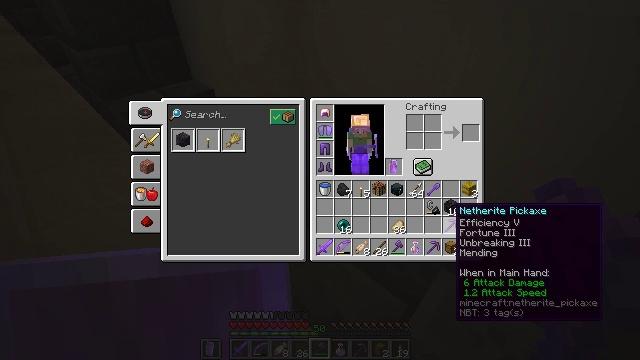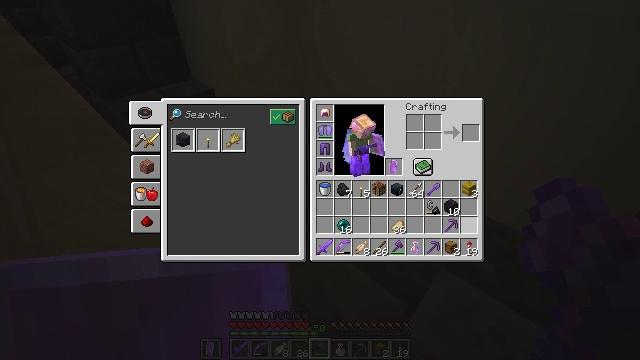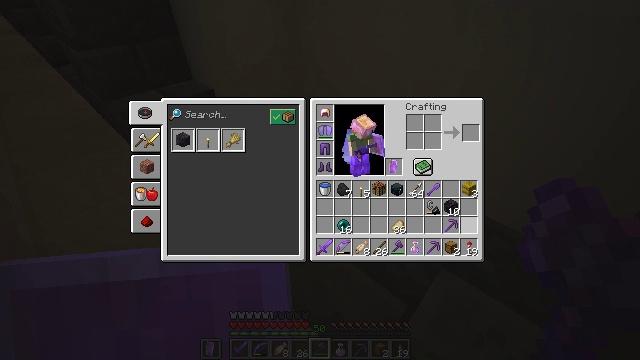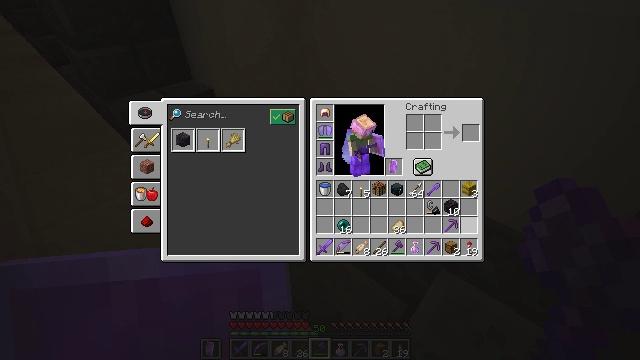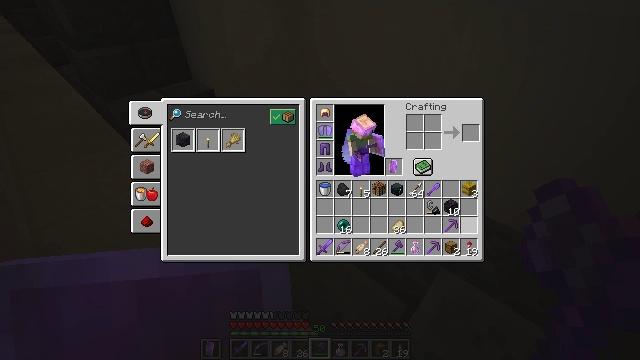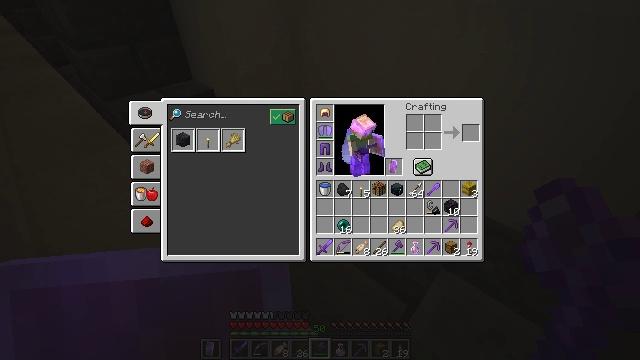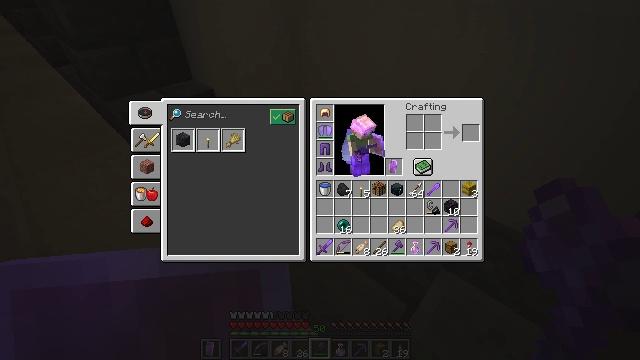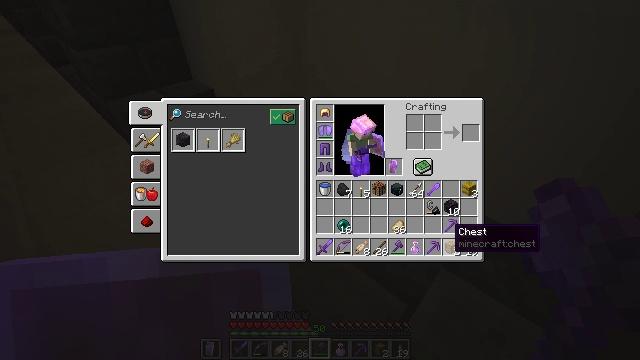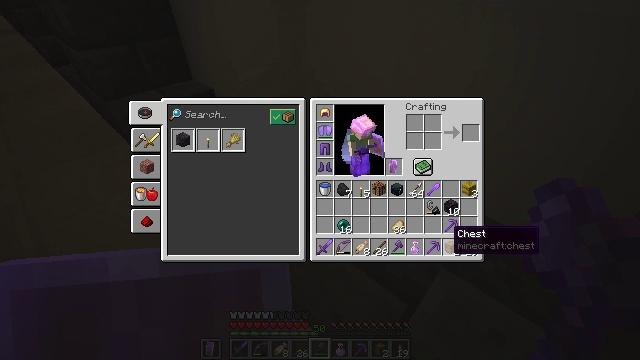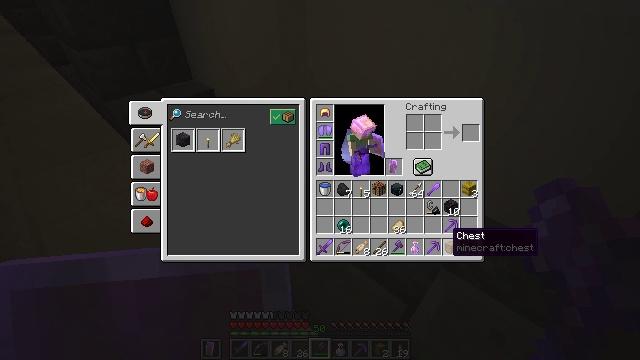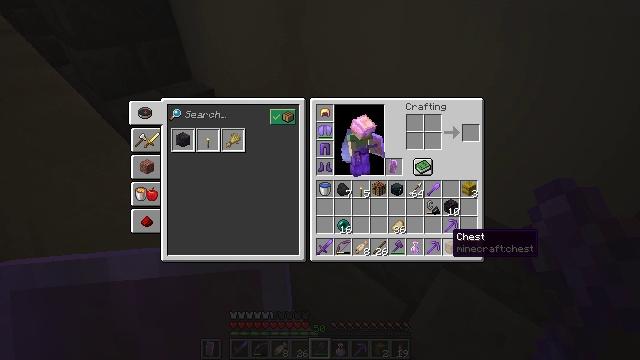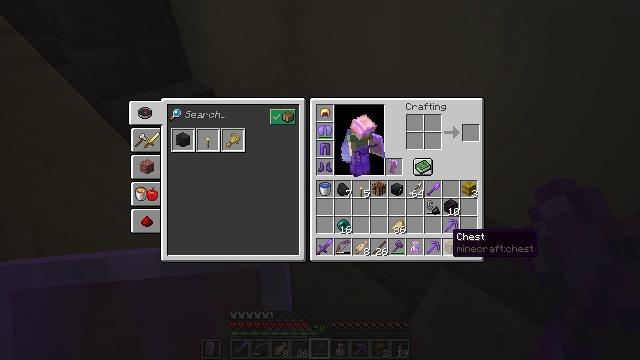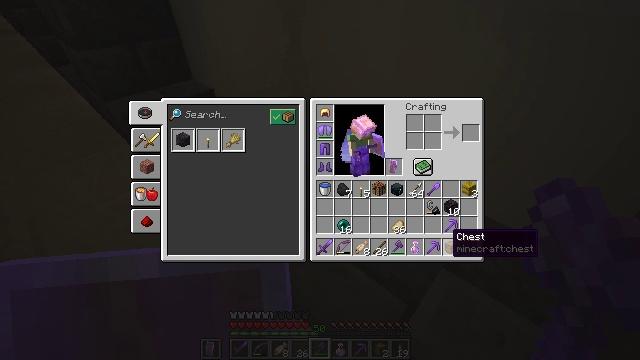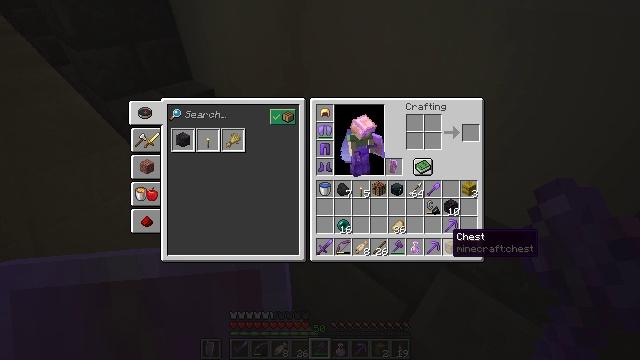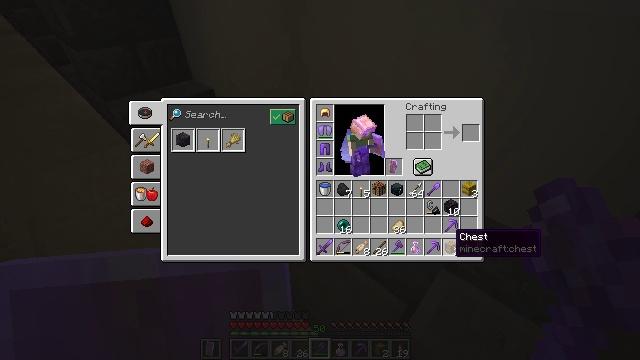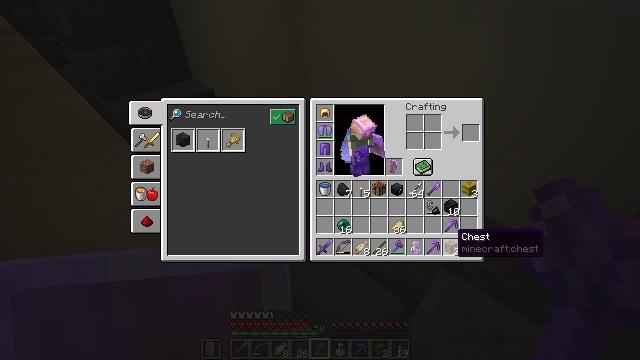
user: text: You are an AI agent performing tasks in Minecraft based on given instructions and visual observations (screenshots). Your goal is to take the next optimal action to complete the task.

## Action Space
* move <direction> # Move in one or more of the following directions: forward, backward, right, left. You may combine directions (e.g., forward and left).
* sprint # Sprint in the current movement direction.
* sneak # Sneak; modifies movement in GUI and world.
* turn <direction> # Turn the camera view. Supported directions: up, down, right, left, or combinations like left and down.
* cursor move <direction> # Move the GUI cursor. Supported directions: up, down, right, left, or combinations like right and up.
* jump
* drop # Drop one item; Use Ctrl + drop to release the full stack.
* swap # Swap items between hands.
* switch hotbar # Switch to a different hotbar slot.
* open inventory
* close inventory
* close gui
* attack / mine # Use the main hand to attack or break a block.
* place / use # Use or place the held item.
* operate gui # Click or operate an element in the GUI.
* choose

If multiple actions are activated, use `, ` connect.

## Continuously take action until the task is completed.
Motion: motion action
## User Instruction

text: Mine stone brick slab from the floor.
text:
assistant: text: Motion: turn right and down
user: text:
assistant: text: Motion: no_op
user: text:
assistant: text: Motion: no_op
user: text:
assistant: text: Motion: no_op
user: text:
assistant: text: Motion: turn left
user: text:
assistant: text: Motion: no_op
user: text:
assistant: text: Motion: no_op
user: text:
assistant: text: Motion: no_op
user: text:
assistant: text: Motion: no_op
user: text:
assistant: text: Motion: no_op
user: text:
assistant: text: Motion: no_op
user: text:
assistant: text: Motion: no_op
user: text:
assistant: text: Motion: no_op
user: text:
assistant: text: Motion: no_op
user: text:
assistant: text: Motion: no_op
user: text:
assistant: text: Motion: no_op
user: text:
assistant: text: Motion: no_op
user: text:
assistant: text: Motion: sneak, attack / mine
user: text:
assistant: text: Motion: sneak, attack / mine
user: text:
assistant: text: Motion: sneak, attack / mine
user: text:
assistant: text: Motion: sneak
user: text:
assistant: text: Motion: sneak
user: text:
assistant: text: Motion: sneak, turn up
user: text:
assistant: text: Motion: sneak, turn up
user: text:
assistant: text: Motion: sneak
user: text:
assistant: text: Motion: sneak
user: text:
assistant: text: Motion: sneak
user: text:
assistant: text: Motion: sneak
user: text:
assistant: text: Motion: sneak
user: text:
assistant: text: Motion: sneak, attack / mine